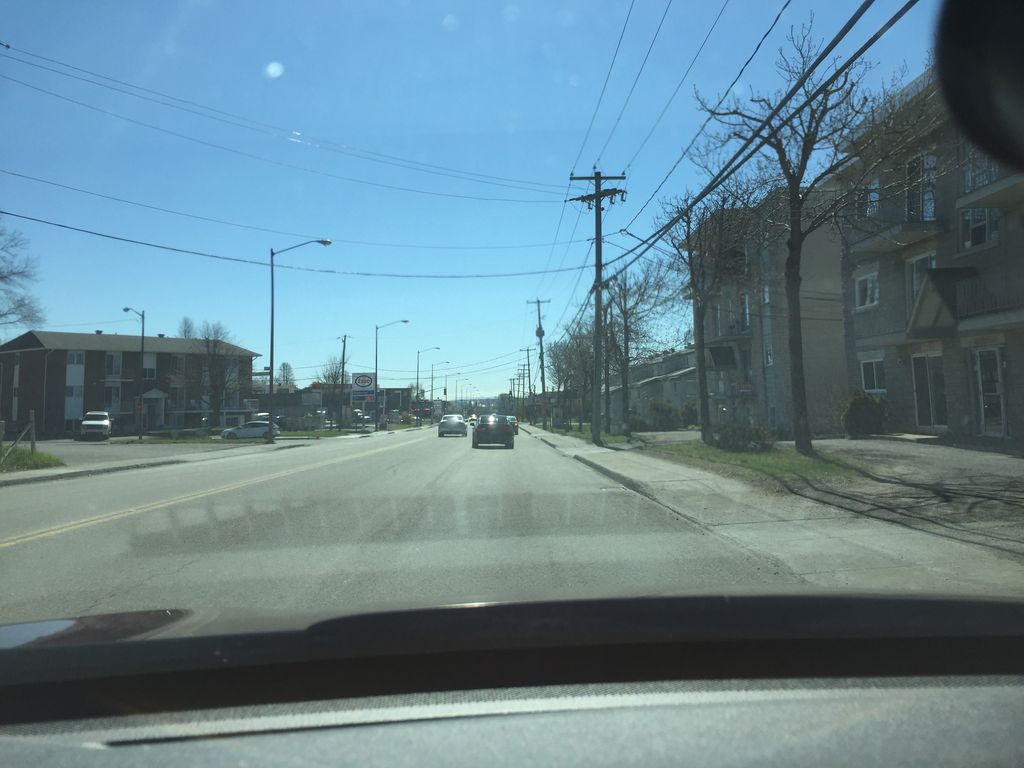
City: quebec_city